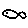
Label: fish